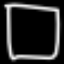
Label: square